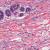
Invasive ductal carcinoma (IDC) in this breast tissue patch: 0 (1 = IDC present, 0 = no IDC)